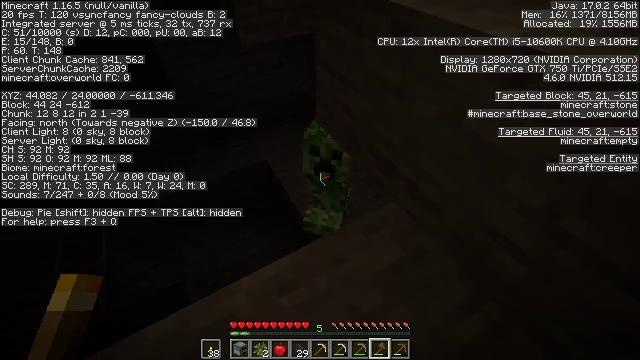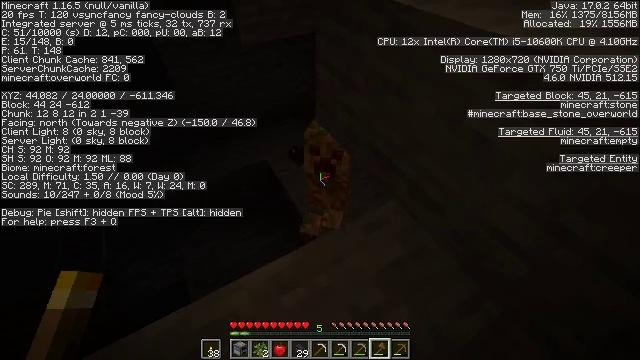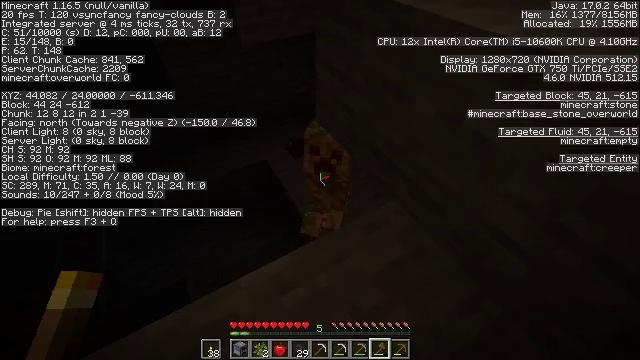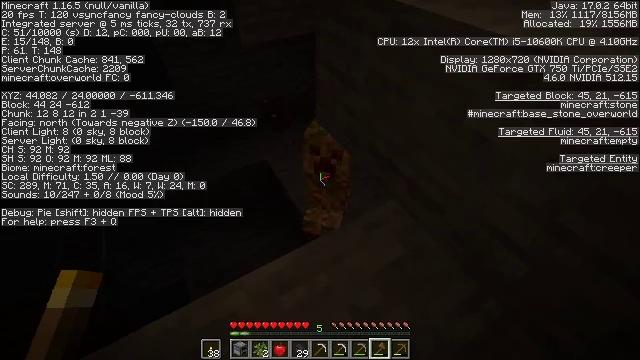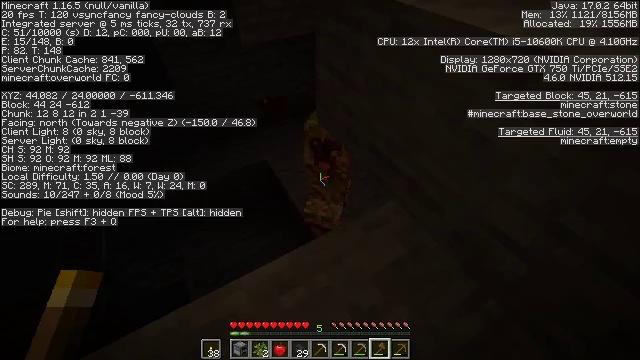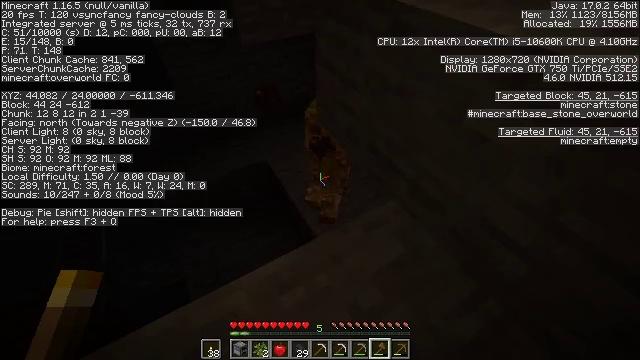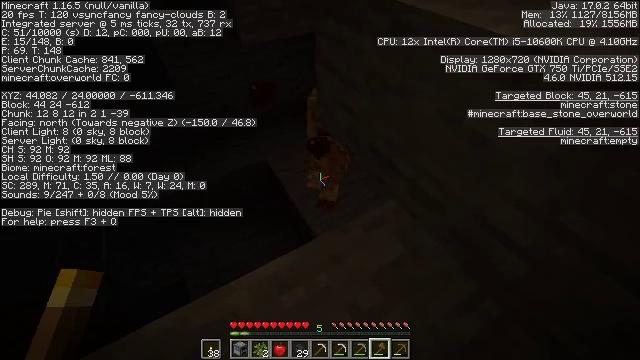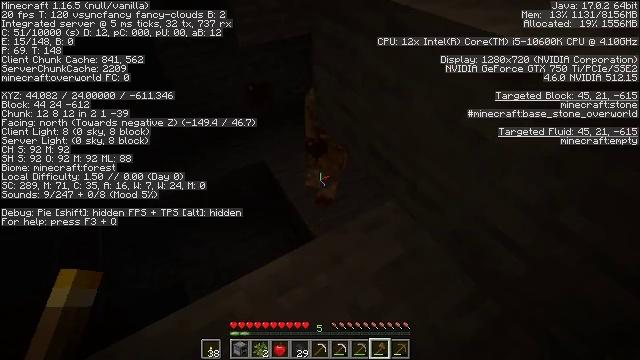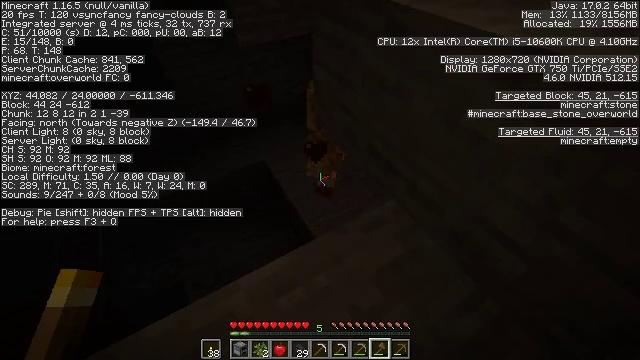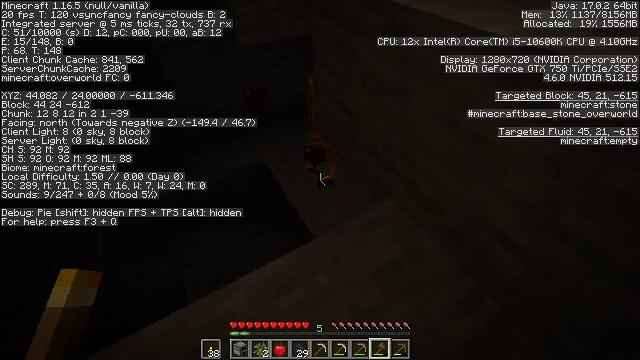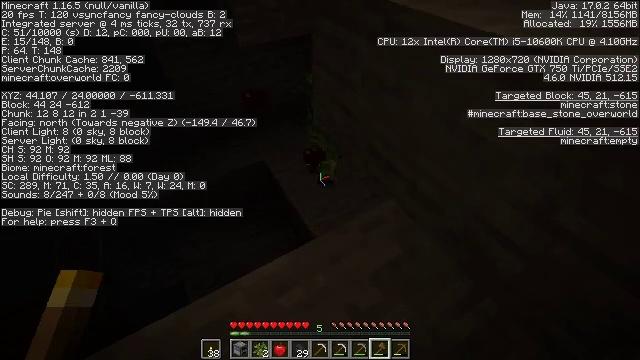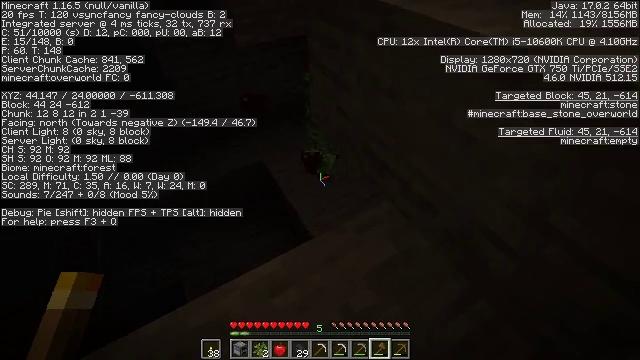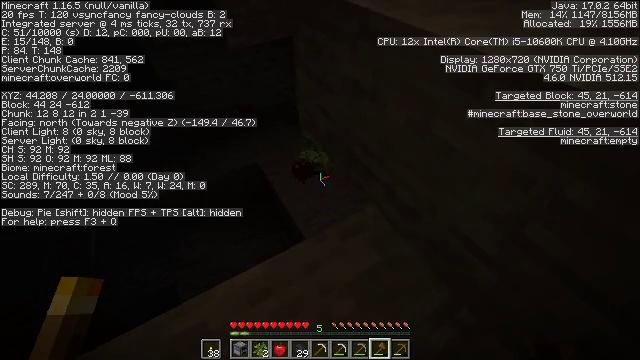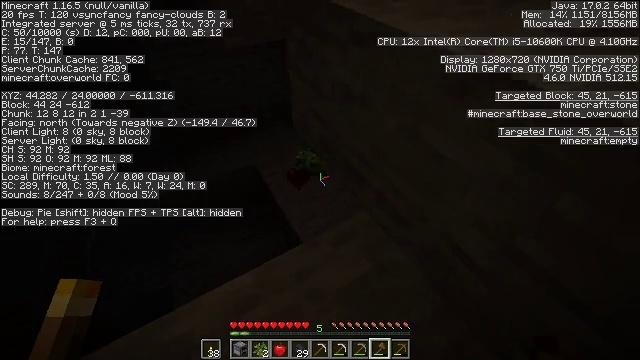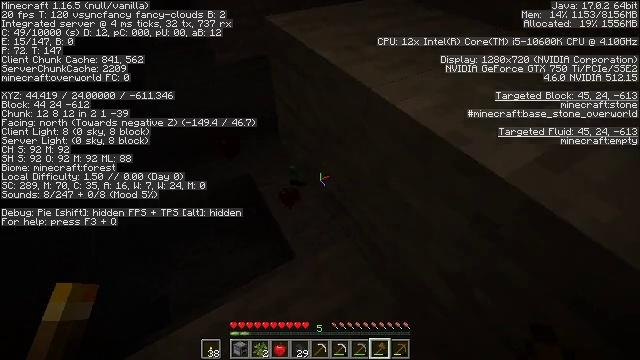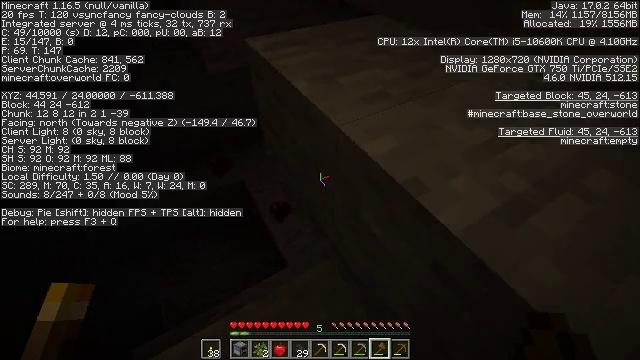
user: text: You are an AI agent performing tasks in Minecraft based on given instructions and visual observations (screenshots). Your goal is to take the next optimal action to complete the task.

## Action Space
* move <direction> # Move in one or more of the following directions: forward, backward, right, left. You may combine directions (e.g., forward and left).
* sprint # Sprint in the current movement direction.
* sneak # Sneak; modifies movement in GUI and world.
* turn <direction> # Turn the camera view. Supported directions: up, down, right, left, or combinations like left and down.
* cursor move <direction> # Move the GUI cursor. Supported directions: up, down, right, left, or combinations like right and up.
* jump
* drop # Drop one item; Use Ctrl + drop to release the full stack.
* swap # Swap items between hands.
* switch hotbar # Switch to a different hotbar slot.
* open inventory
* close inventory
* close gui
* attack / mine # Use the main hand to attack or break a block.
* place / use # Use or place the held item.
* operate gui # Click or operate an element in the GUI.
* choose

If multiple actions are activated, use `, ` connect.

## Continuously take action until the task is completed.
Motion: motion action
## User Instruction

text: Kill mobs.
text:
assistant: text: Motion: sneak, attack / mine
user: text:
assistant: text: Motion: sneak, attack / mine
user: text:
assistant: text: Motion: sneak
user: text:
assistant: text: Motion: sneak
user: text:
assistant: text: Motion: sneak
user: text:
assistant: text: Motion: sneak
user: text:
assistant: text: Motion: sneak
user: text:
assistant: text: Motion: sneak
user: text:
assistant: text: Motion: sneak
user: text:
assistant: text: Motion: move right, sneak
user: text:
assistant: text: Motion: move right, sneak
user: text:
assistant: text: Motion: move forward and move right, sneak
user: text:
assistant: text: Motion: move forward and move right
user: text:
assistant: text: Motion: move forward and move right
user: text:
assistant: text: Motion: move forward and move right
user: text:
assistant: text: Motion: move right
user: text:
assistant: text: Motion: move right, turn left
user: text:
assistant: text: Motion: turn left
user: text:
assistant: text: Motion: turn left
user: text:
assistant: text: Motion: no_op
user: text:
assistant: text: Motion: no_op
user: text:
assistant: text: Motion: no_op
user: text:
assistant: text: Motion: no_op
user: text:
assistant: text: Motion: no_op
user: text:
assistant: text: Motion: no_op
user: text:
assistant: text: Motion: no_op
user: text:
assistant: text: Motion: no_op
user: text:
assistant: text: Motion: no_op
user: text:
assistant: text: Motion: no_op
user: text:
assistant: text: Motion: no_op